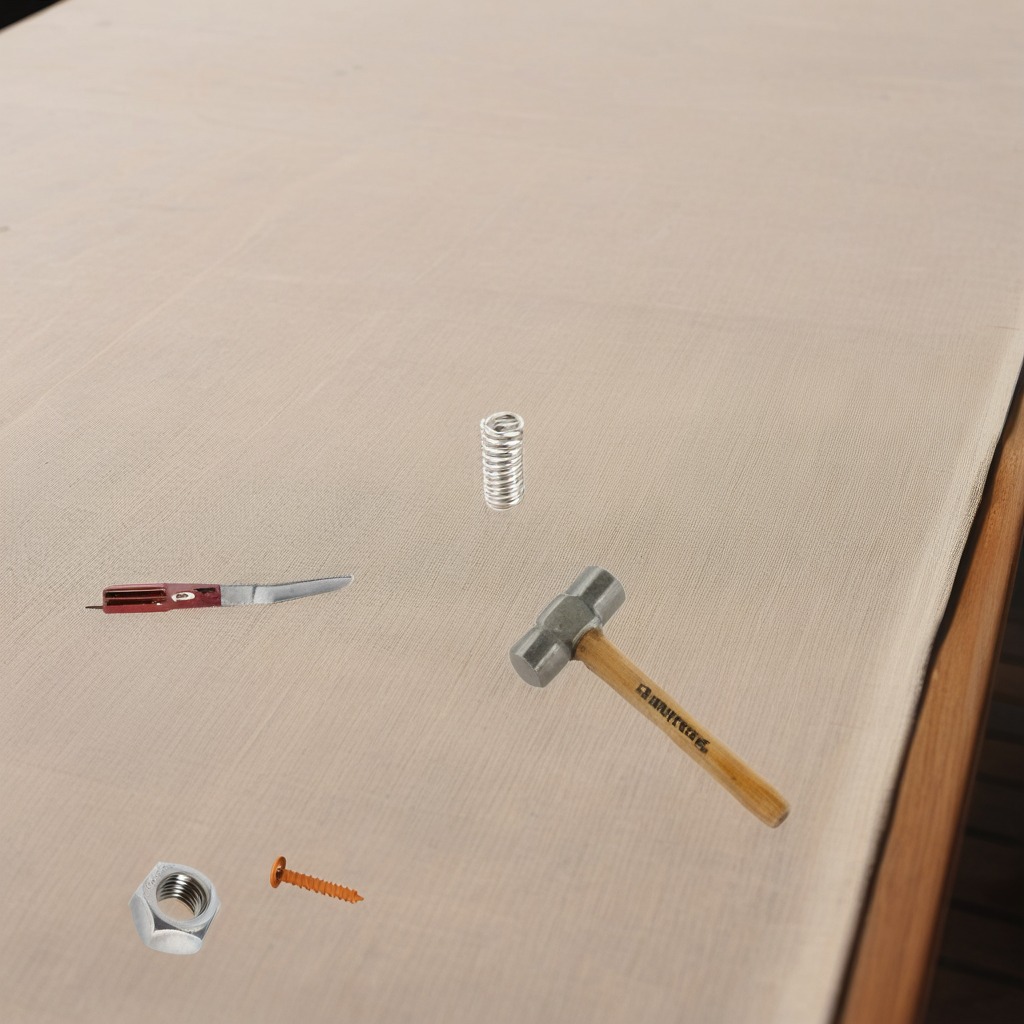
A utility knife, a metal machine screw, a hammer, a coiled metal spring, and a metal nut are lying on a wooden table in an outdoor workshop during daytime bright natural light soft shadows worn but beneath the cloth.